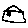
Label: house